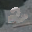
Label: 2